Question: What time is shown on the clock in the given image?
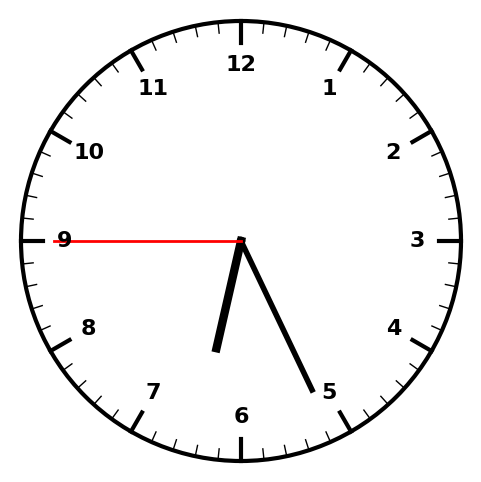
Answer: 06:25:45